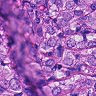
Metastatic tissue present: yes